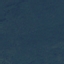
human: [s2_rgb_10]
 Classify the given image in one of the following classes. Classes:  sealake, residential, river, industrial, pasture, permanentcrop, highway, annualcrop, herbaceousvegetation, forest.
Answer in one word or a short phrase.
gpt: Forest